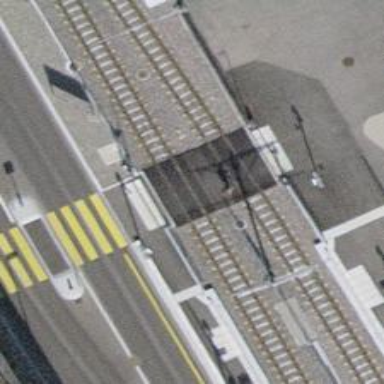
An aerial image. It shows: Crossing for the railway.